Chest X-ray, AP view. Patient: 59 years old, sex M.
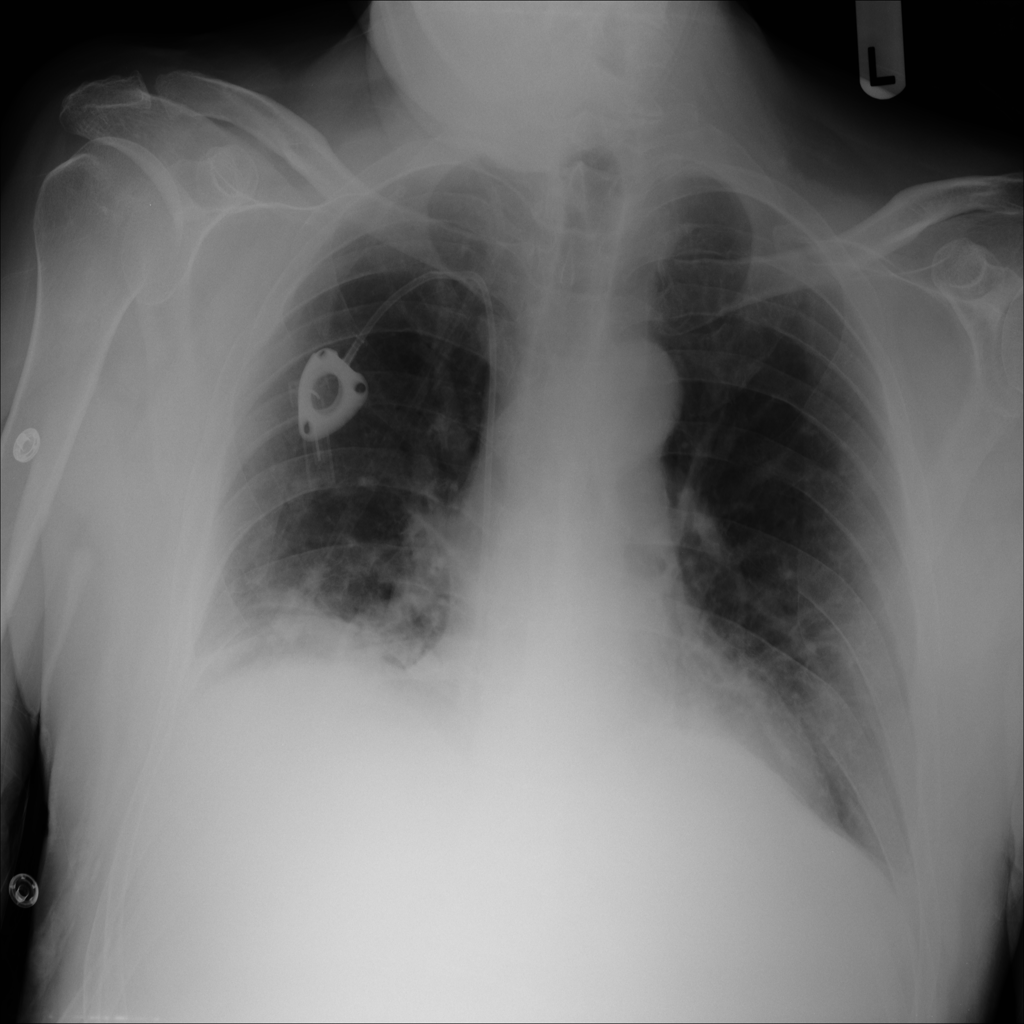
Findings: Atelectasis, Effusion, Infiltration